Interaction volume radius: 5 \u00c5
Interaction volume height: 25 \u00c5
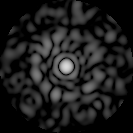
Disorder parameter: 0.8292